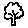
Label: tree